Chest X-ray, PA view. Patient: 19 years old, sex M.
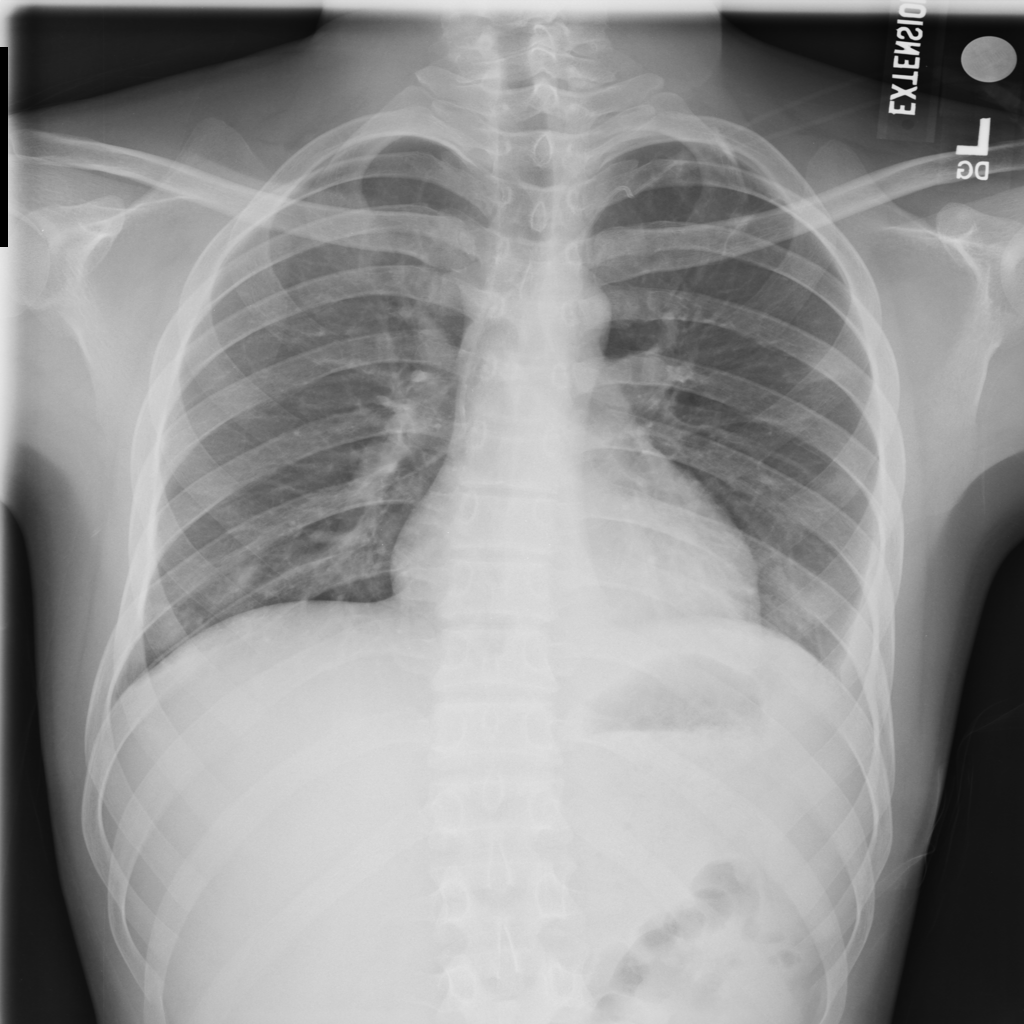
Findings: No Finding